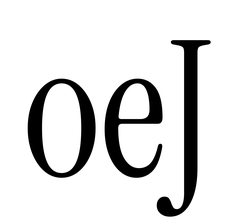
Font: InstrumentSerif-Regular